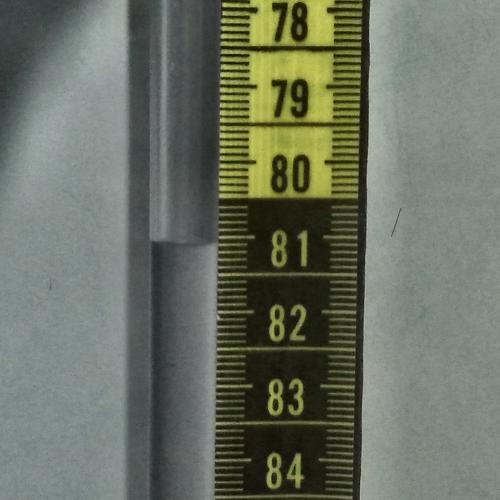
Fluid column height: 81.1 cm